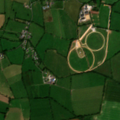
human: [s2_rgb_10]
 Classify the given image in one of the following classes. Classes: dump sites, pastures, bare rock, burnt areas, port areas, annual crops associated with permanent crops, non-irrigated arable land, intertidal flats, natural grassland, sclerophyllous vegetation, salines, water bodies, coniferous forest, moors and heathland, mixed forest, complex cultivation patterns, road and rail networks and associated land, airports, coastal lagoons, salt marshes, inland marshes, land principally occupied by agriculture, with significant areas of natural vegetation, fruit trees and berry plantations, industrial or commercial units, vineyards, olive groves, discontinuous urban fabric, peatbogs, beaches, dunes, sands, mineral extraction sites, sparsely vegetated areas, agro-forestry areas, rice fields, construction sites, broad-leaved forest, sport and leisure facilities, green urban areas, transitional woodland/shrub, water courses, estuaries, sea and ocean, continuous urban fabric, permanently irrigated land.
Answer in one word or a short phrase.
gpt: non-irrigated arable land, pastures